Field crop: maize
Growth stage: 1
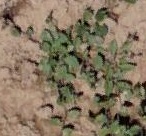
Species: convolvulus